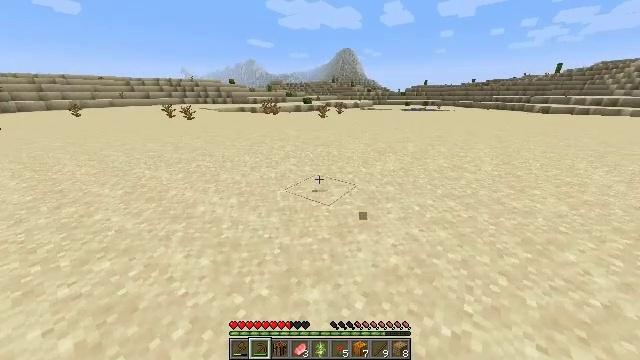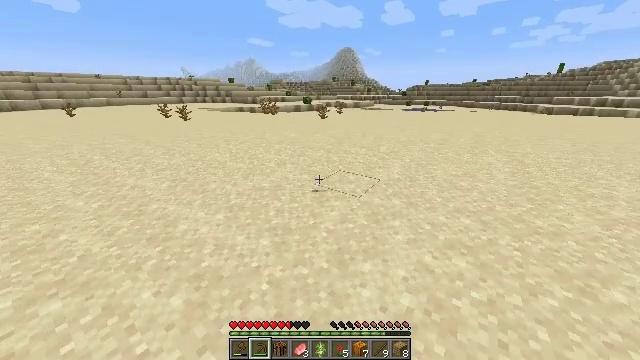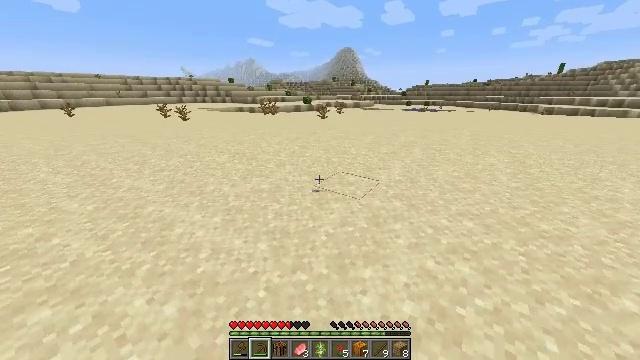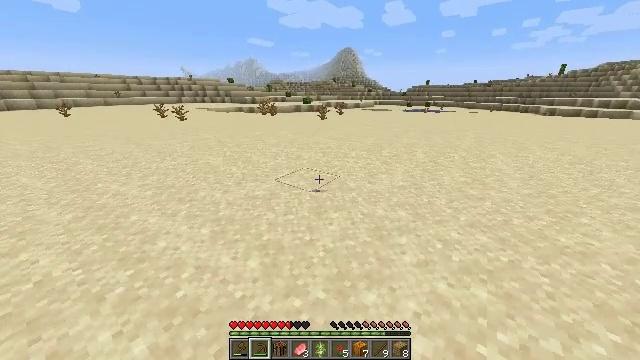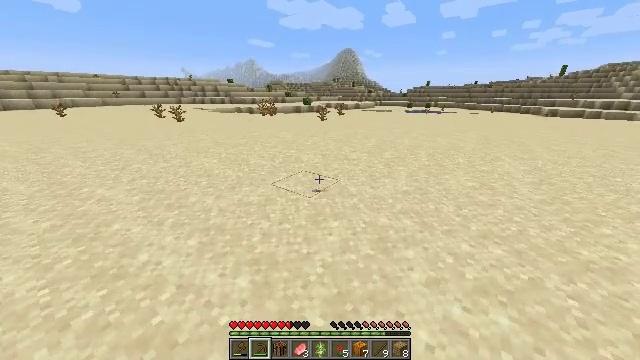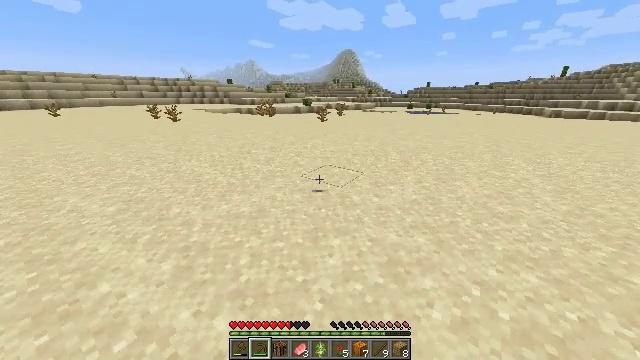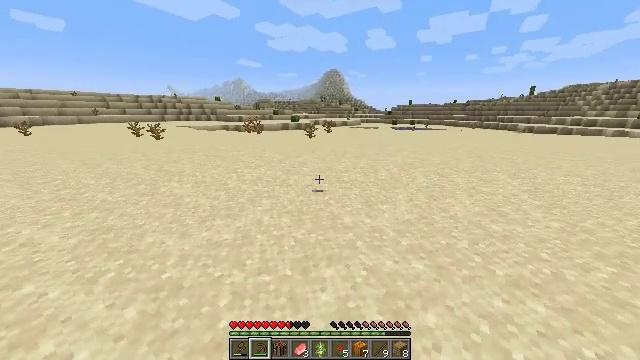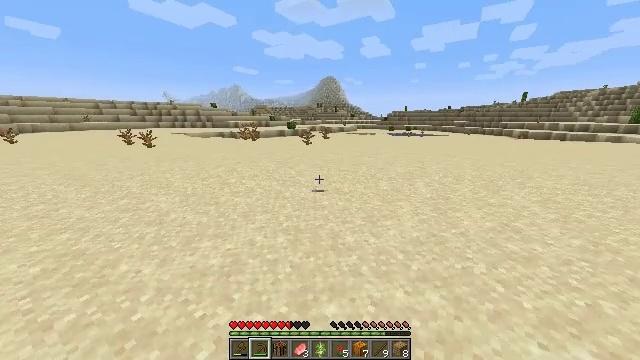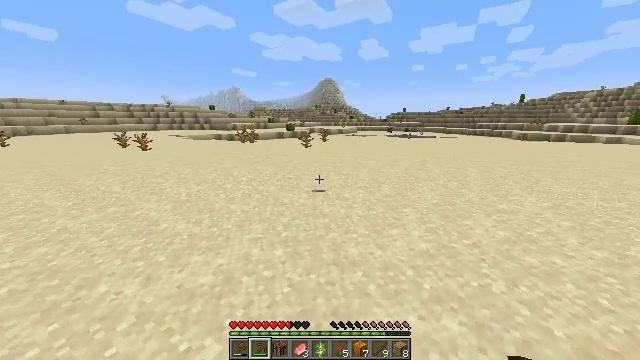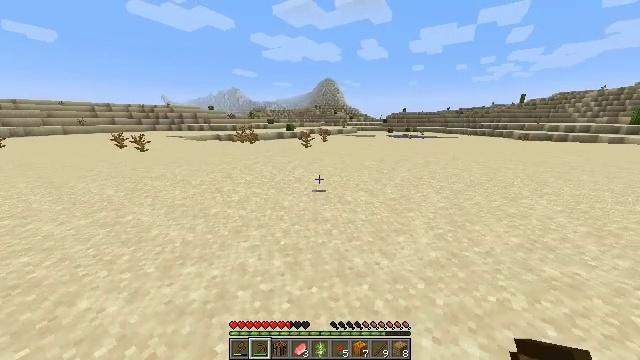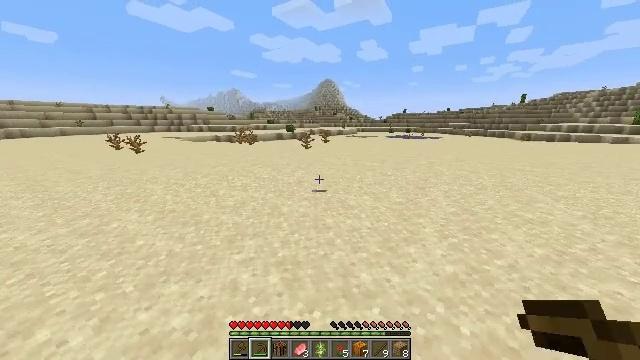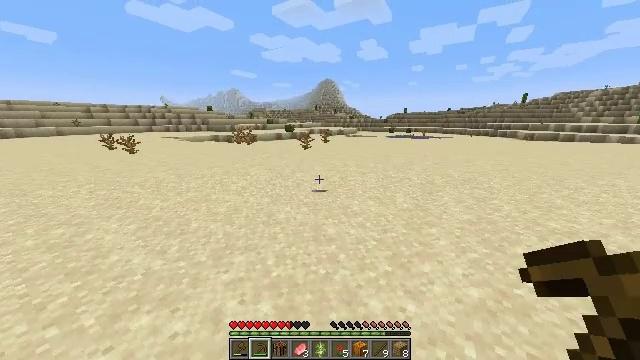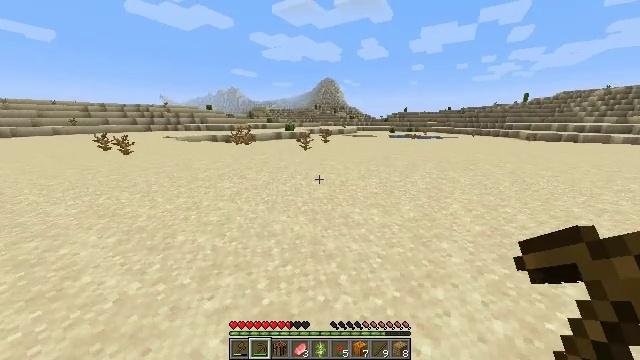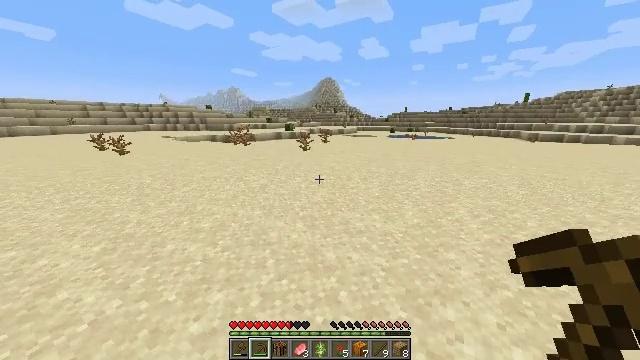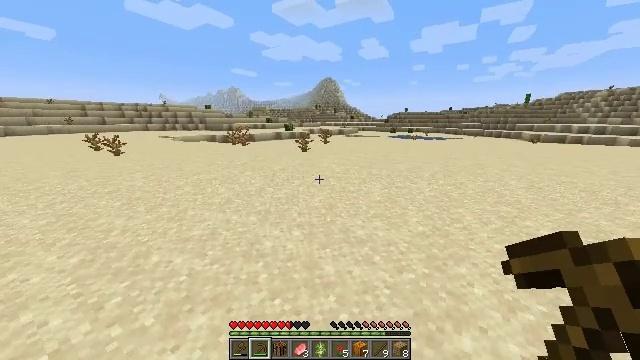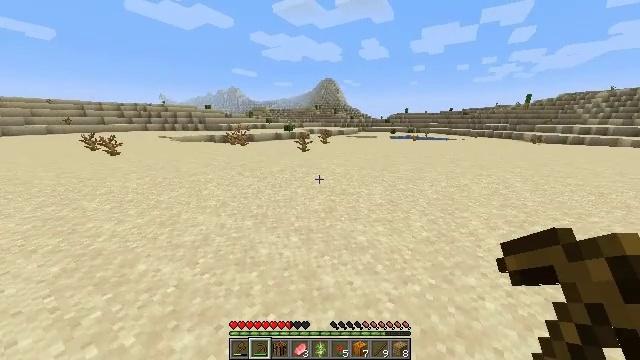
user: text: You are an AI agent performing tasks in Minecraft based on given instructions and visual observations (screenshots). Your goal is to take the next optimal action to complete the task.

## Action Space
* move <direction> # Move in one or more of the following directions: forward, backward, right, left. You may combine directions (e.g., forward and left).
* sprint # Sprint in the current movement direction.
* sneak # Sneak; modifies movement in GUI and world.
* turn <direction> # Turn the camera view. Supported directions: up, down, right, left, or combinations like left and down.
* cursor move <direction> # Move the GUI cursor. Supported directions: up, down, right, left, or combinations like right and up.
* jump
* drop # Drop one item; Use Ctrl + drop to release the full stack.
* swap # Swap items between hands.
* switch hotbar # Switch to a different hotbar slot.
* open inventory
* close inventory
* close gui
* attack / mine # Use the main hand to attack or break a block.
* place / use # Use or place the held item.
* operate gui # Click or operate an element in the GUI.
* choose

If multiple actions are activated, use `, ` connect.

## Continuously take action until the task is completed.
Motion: motion action
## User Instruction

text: Collect the dead bush from dry areas.
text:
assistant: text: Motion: move forward
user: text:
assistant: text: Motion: move forward
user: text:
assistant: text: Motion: move forward
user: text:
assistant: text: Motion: move forward
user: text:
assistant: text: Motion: move forward
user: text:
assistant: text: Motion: move forward, turn right and up
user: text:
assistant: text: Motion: move forward, turn up
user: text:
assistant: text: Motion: move forward
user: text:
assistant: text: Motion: move forward
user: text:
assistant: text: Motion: move forward
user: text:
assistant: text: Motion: move forward
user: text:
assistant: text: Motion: move forward
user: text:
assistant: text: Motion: move forward
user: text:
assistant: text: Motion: move forward
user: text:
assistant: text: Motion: move forward
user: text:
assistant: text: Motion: move forward
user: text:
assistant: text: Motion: move forward
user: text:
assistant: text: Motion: move forward
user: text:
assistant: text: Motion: move forward
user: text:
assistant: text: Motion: move forward
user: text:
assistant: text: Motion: move forward
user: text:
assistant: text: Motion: move forward, sprint
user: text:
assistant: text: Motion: move forward, sprint
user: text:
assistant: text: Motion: move forward, sprint
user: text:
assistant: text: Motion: move forward, sprint
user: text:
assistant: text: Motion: move forward
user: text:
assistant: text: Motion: move forward
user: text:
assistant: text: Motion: move forward
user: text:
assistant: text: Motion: move forward
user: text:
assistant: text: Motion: move forward